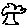
Label: tree